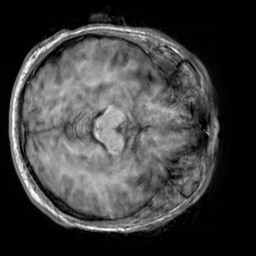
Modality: T1w
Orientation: axial
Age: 39
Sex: male
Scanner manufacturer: siemens
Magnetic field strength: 3 T
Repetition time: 2.3 s
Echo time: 0.00303 s